Question: In the char I have posted below, I am comparing the results from an IFFT run in FFTW and CUFFT.
What are the possible reasons this is coming out different? Is it really THAT much round off error?
Here is the relevant code snippet:
'''
cufftHandle plan;
cufftComplex *d_data;
cufftComplex *h_data;
cudaMalloc((void**)&d_data, sizeof(cufftComplex)*W);
complex<float> *temp = (complex<float>*)fftwf_malloc(sizeof(fftwf_complex) * W);
h_data = (cufftComplex *)malloc(sizeof(cufftComplex)*W);
memset(h_data, 0, W*sizeof(cufftComplex));
/* Create a 1D FFT plan. */
cufftPlan1d(&plan, W, CUFFT_C2C, 1);
if (!reader->getData(rowBuff, row))
return 0;
// copy from read buffer to our FFT input buffer
memcpy(indata, rowBuff, fCols * sizeof(complex<float>));
for(int c = 0; c < W; c++)
h_data[c] = make_cuComplex(indata[c].real(), indata[c].imag());
cutilSafeCall(cudaMemcpy(d_data, h_data, W* sizeof(cufftComplex), cudaMemcpyHostToDevice));
cufftExecC2C(plan, d_data, d_data, CUFFT_INVERSE);
cutilSafeCall(cudaMemcpy(h_data, d_data,W * sizeof(cufftComplex), cudaMemcpyDeviceToHost));
for(int c = 0; c < W; c++)
temp[c] =(cuCrealf(h_data[c]), cuCimagf(h_data[c]));
//execute ifft plan on "indata"
fftwf_execute(ifft);
...
//dump out abs() values of the first 50 temp and outdata values. Had to convert h_data back to a normal complex
'''
ifft was defined like so:
'''
ifft = fftwf_plan_dft_1d(freqCols, reinterpret_cast<fftwf_complex*>(indata),
reinterpret_cast<fftwf_complex*>(outdata),
FFTW_BACKWARD, FFTW_ESTIMATE);
'''
and to generate the graph I dumped out h_data and outdata after the fftw_execute
W is the width of the row of the image I am processing.
See anything glaringly obvious?

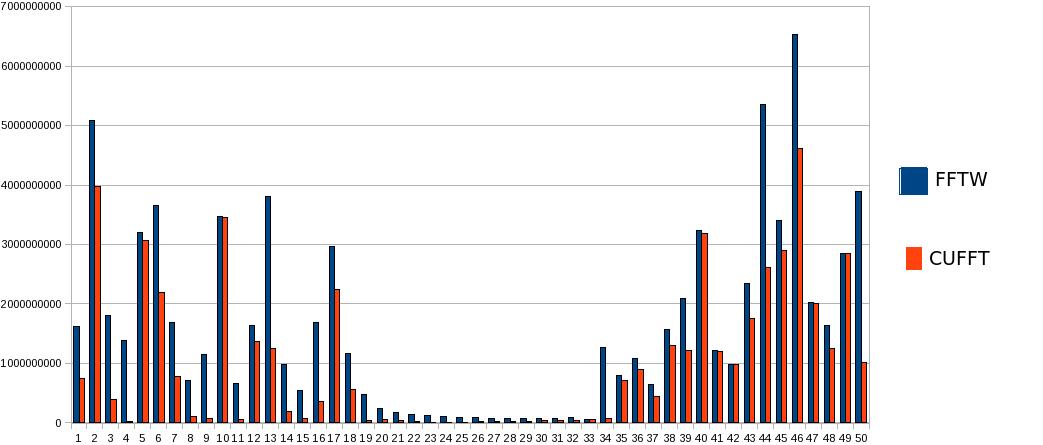
Answer: So it looks like CUFFT is returning a real and imaginary part, and FFTW only the real. The cuCabsf() function that comes iwth the CUFFT complex library causes this to give me a multiple of sqrt(2) when I have both parts of the complex
As an aside - I never have been able to get exactly matching results in the intermediate steps between FFTW and CUFFT. If you do both the IFFT and FFT though, you should get something close.